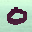
Label: 0